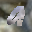
Label: 9